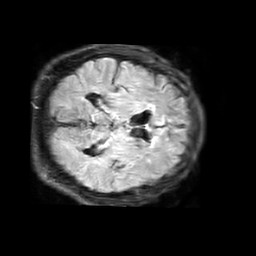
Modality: FLAIR
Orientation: axial
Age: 50
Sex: male
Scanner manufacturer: philips
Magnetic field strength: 3 T
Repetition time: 11 s
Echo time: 0.12 s